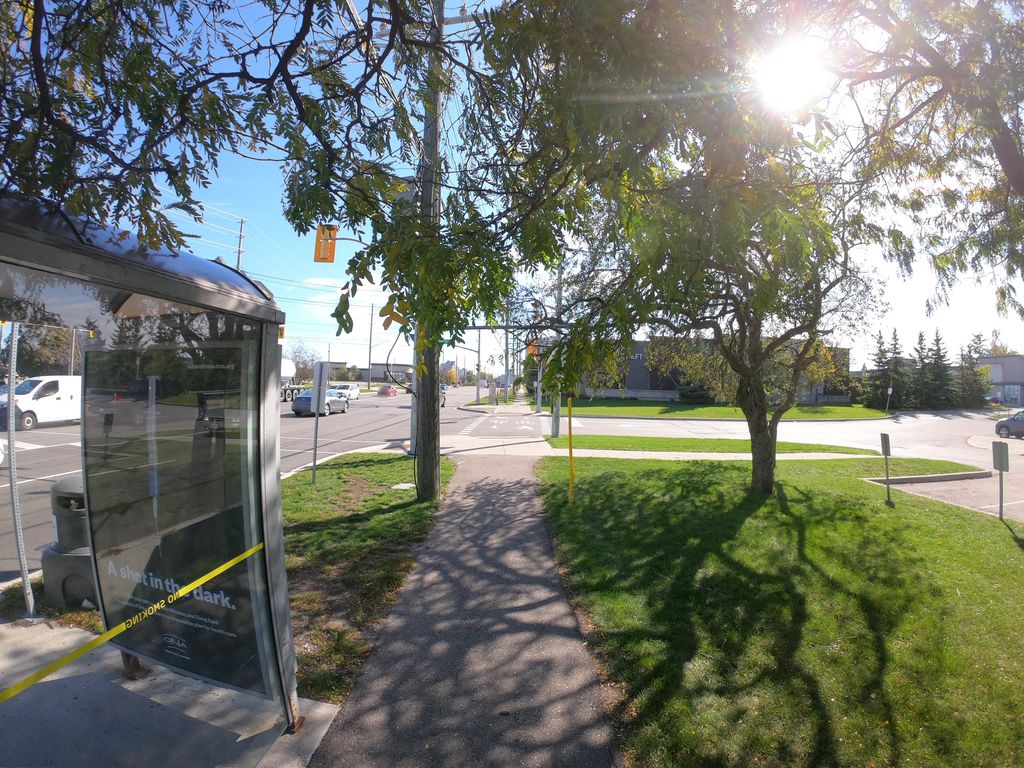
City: kitchener-waterloo